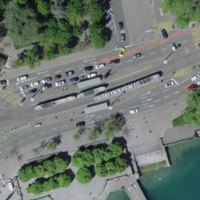
EUNIS habitat code: 53
Species observed at this site:
Tachybaptus ruficollis
Certhia brachydactyla
Corvus corone
Podiceps cristatus
Fulica atra
Urtica dioica
Buteo buteo
Larus cachinnans
Chroicocephalus ridibundus
Phylloscopus collybita
Larus michahellis
Cygnus olor
Gallinula chloropus
Phoenicurus ochruros
Epilobium hirsutum
Garrulus glandarius
Columba livia
Falco tinnunculus
Cyanistes caeruleus
Anas platyrhynchos
Chloris chloris
Larus canus
Aythya ferina
Delichon urbicum
Aythya fuligula
Passer domesticus
Fringilla coelebs
Tadorna tadorna
Coloeus monedula
Lamium album
Carduelis carduelis
Turdus merula
Columba palumbus
Phalacrocorax carbo
Tachymarptis melba
Parus major
Milvus migrans
Mergus merganser
Sterna hirundo
Milvus milvus
Larus argentatus
Ichthyaetus melanocephalus
Motacilla alba
Chenonetta jubata
Cyprinus carpio